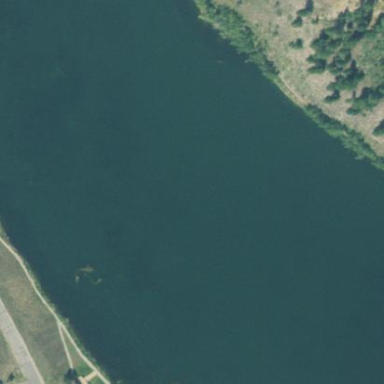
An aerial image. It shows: Reservoir of water.